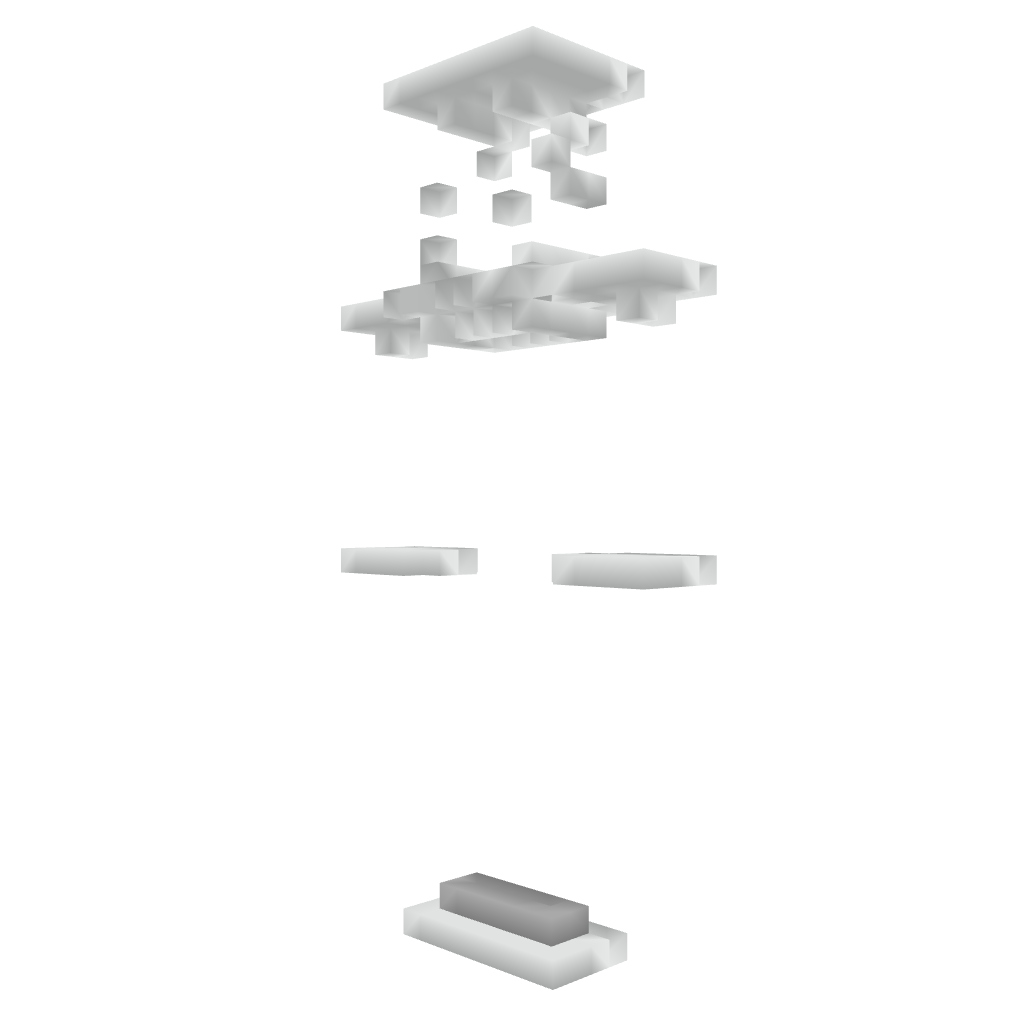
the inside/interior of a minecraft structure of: Skin Dummy